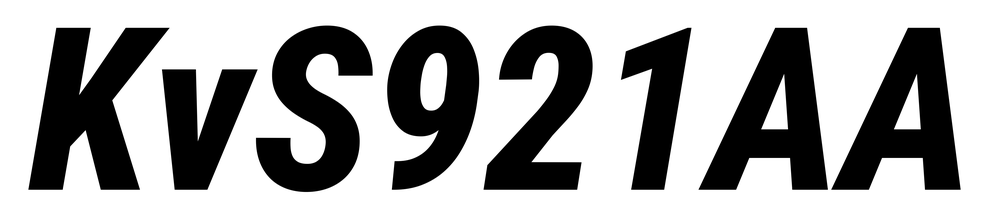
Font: Roboto-Italic_Condensed_ExtraBold_Italic